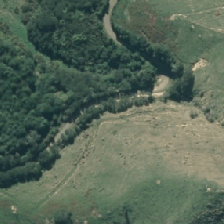
Land cover: broadleaved_indigenous_hardwood